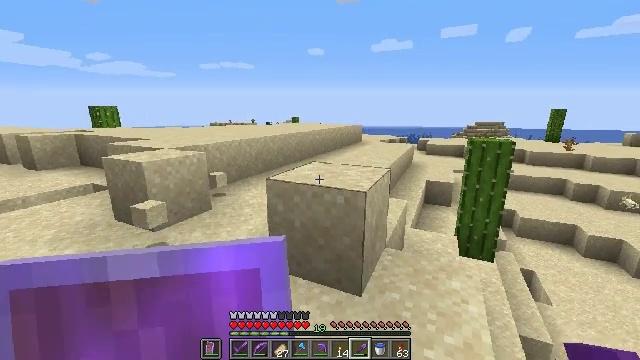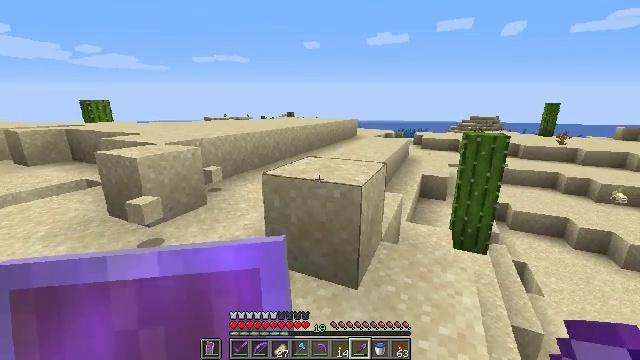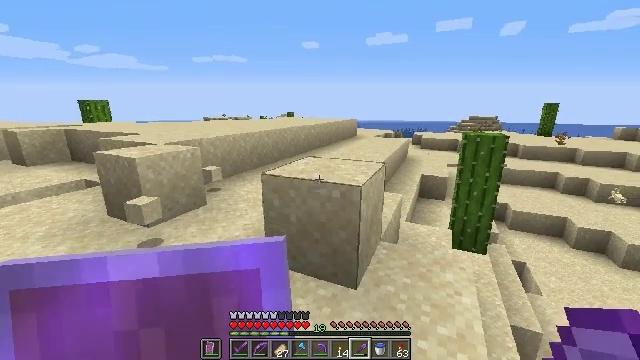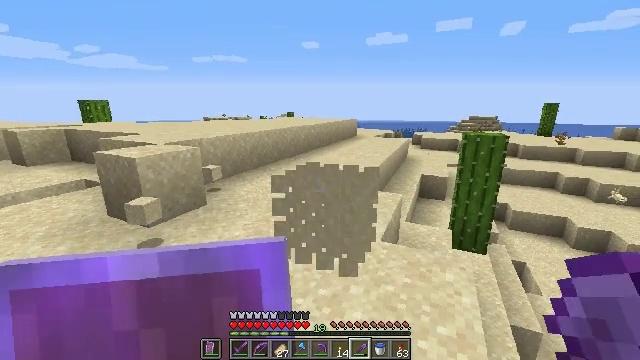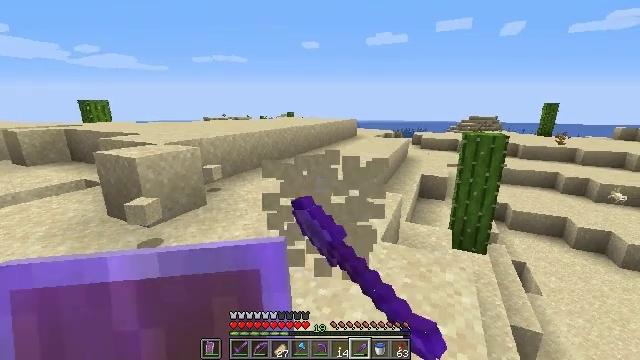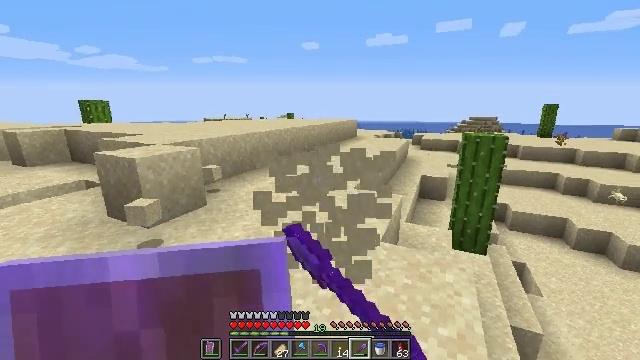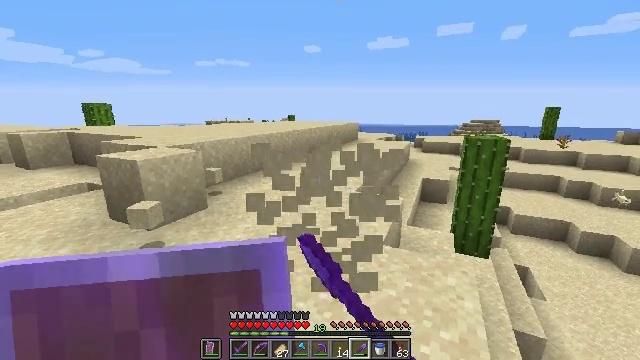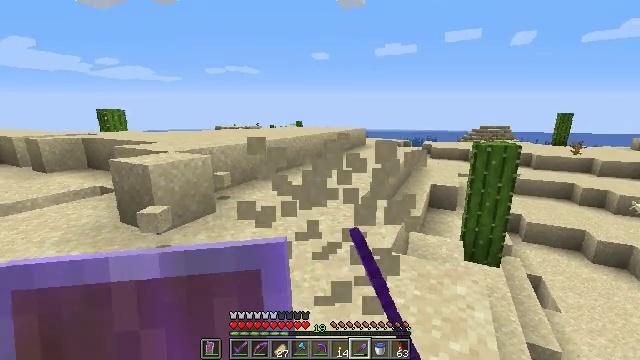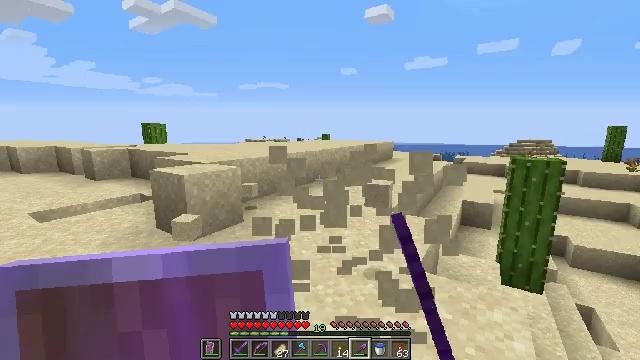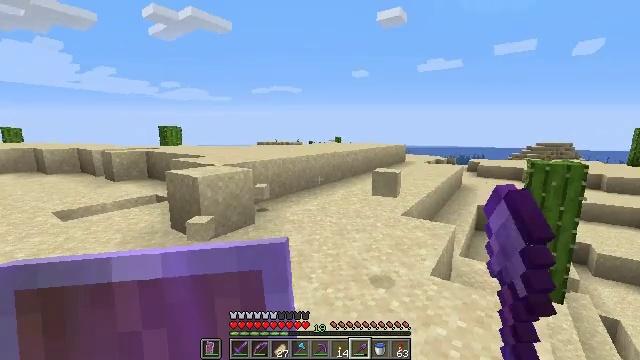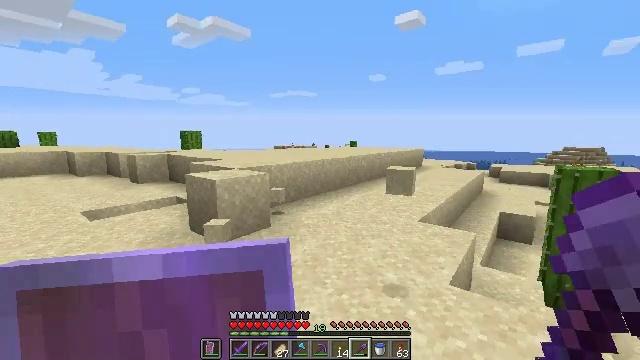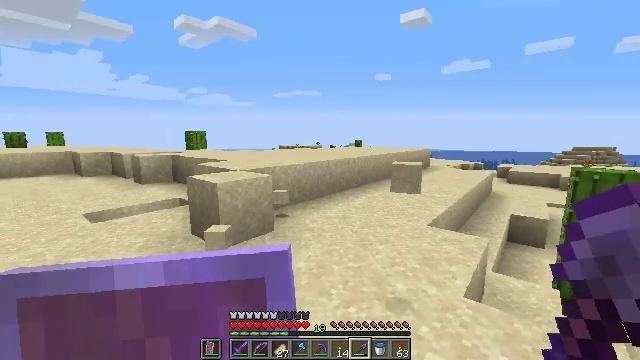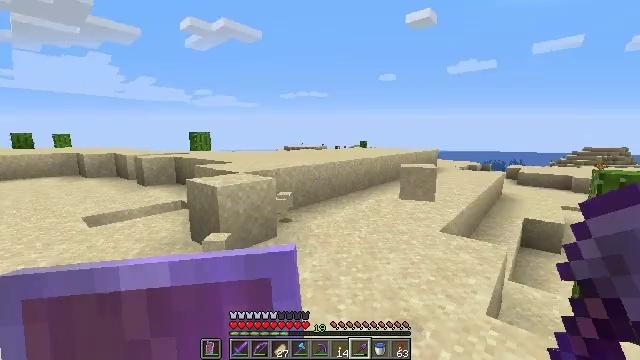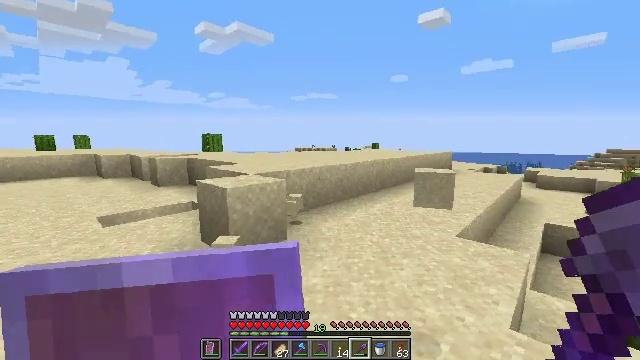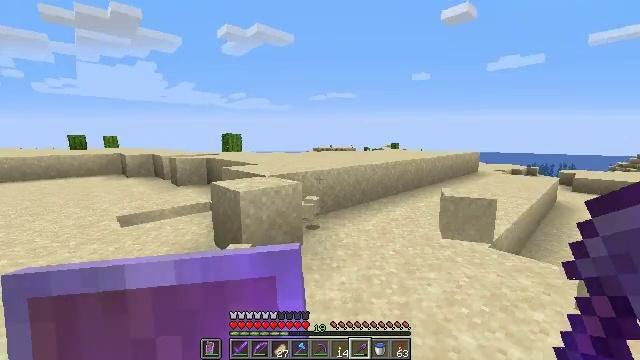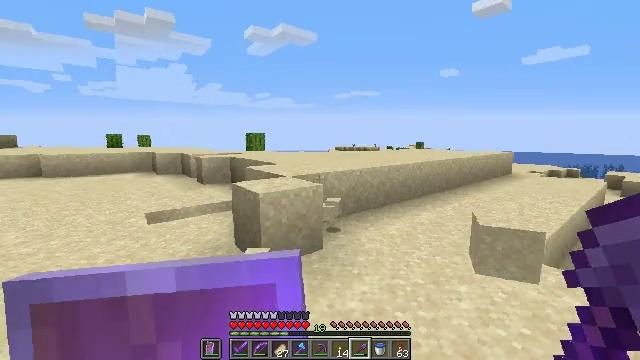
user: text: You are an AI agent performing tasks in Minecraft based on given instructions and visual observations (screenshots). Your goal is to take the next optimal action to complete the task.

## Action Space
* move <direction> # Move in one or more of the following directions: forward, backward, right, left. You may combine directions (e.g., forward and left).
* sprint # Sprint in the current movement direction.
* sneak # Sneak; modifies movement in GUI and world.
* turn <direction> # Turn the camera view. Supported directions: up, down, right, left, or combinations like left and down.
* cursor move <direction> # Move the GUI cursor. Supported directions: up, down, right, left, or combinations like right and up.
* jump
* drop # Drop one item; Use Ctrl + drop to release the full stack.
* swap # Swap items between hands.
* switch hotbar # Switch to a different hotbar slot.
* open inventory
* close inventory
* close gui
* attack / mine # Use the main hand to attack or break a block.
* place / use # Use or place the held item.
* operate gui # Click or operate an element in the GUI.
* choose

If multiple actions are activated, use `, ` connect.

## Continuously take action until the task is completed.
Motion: motion action
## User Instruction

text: Attack the ground to gather sand.
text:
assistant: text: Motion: turn down
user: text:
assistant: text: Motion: no_op
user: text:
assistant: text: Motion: attack / mine
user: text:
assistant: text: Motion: attack / mine
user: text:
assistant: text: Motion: attack / mine
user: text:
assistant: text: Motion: no_op
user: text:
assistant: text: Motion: turn left and up
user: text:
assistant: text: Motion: turn left and up
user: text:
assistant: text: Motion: turn left
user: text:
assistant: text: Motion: move forward, turn left
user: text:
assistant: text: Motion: move forward, turn left
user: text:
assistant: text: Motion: move forward, turn left
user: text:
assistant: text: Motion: move forward, turn left
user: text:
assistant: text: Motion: move forward, turn left
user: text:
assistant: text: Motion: move forward, turn left
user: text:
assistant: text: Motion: move forward, turn left
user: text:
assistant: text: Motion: move forward
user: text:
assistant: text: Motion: move forward
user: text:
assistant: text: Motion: move forward
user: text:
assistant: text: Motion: move forward
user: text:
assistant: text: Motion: move forward, turn left and down
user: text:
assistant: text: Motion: move forward, attack / mine
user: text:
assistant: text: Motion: move right, attack / mine
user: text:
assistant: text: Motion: move right, turn left and down, attack / mine
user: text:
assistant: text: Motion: move right, turn left and down, attack / mine
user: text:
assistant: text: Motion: move right, turn left, attack / mine
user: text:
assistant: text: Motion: attack / mine
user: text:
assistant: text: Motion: attack / mine
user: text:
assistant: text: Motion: attack / mine
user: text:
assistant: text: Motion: turn right